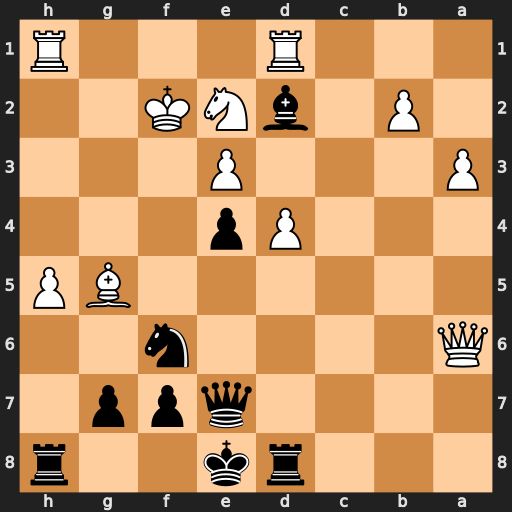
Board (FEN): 3rk2r/4qpp1/Q4n2/6BP/3Pp3/P3P3/1P1bNK2/3R3R
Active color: b
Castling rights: k
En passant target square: -
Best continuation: Ng4+ Kf1 Qxg5